Field crop: tomato
Growth stage: 1
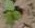
Species: solanum